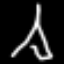
Label: The Eiffel Tower